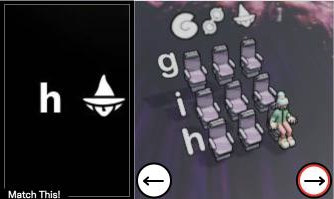
Task: seats
Answer: yes